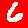
Digit: 6